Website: lowes
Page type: payment
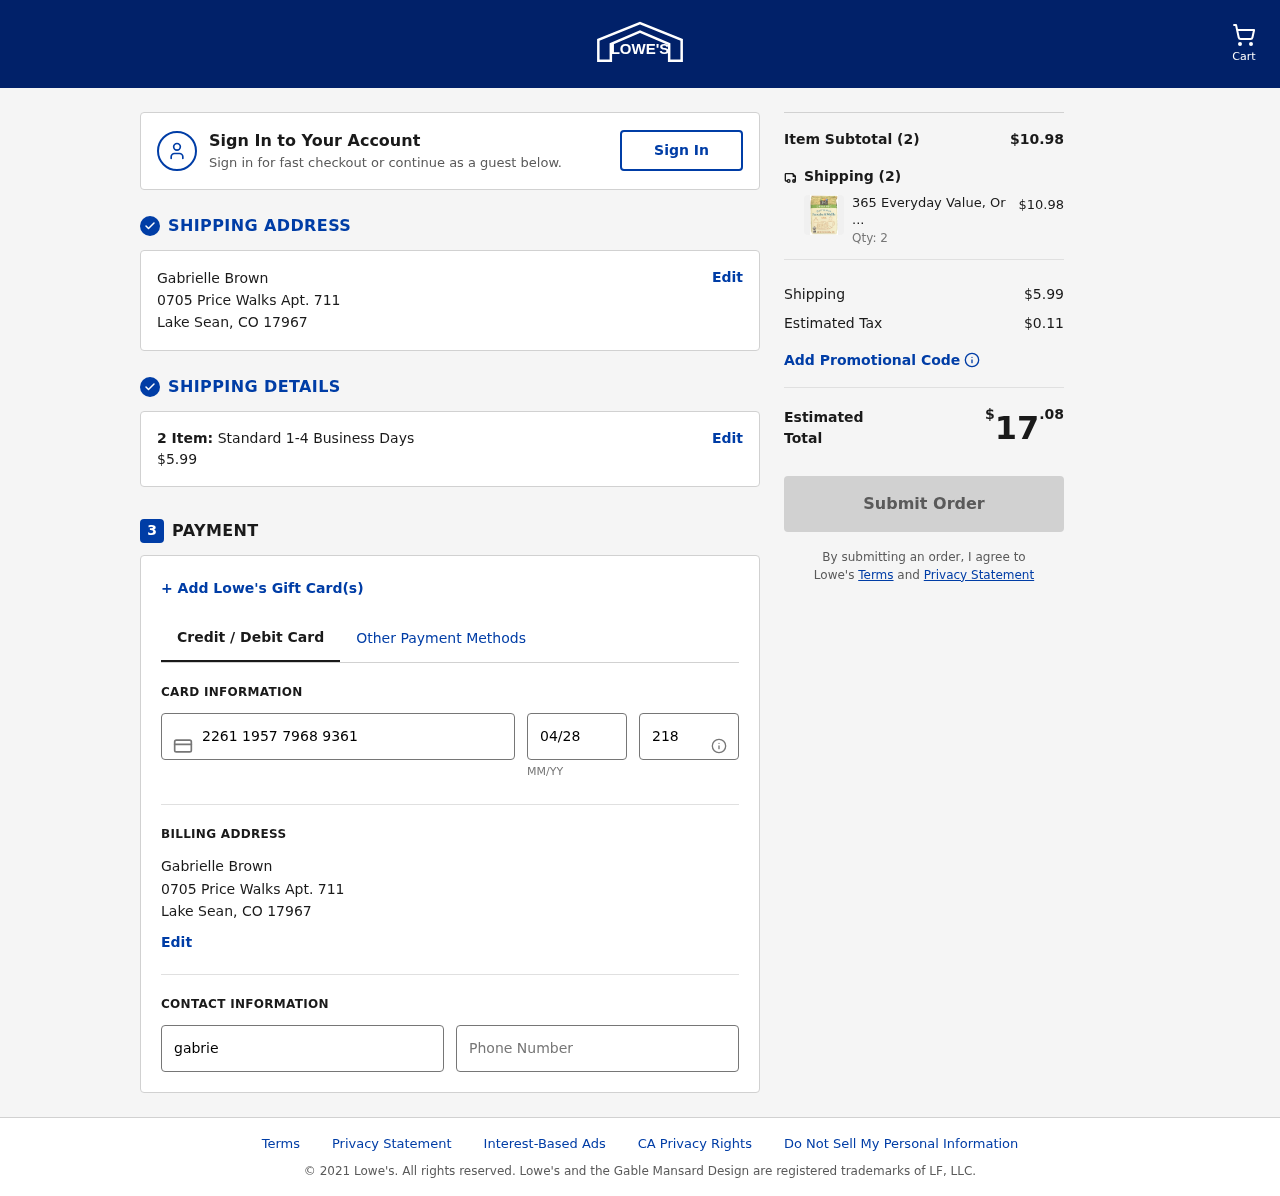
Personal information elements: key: PII_CARD_CVV
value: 218
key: PII_CARD_EXPIRY
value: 04/28
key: PII_CARD_NUMBER
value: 2261 1957 7968 9361
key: PII_CITY
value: Lake Sean
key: PII_EMAIL
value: gabrielle_brown@yahoo.com
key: PII_FULLNAME
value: Gabrielle Brown
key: PII_PHONE
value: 3015975933
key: PII_POSTCODE
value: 17967
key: PII_STATE_ABBR
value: CO
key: PII_STREET
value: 0705 Price Walks Apt. 711
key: PII_FULLNAME2
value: Gabrielle Brown
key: PII_STREET2
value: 0705 Price Walks Apt. 711
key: PII_CITY2
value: Lake Sean
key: PII_STATE_ABBR2
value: CO
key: PII_POSTCODE2
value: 17967
Product elements: key: PRODUCT1_NAME
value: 365 Everyday Value, Organic Buttermilk Pancake & Waffle Mix, 32 oz
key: PRODUCT1_PRICE
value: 5.49
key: PRODUCT1_QUANTITY
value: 2
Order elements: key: ORDER_NUM_ITEMS
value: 2
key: ORDER_SHIPPING_COST
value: $5.99
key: ORDER_NUM_ITEMS2
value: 2
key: ORDER_SUBTOTAL
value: $10.98
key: ORDER_NUM_ITEMS3
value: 2
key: ORDER_SHIPPING_COST2
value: $5.99
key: ORDER_TAX
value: $0.11
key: ORDER_TOTAL
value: $17.08